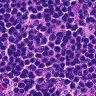
Metastatic tissue present: no